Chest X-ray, AP view. Patient: 57 years old, sex F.
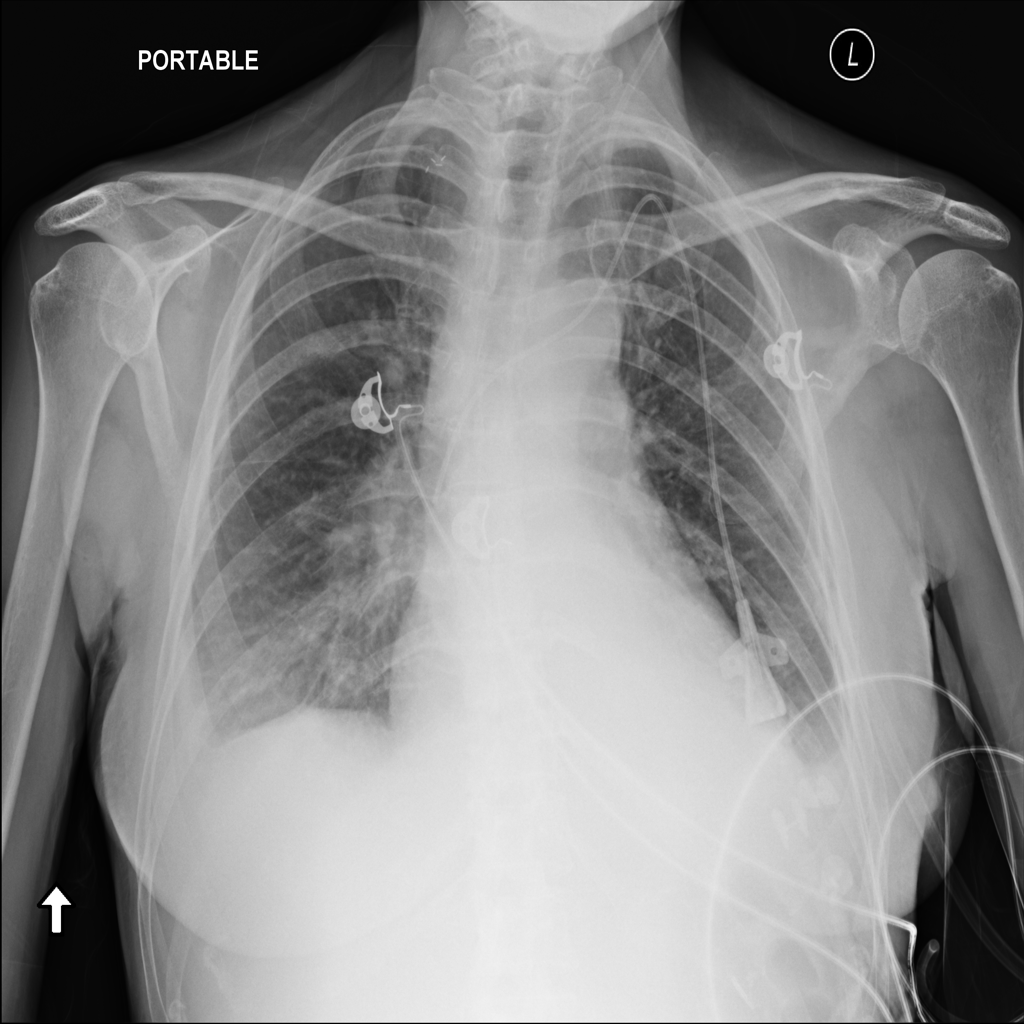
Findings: Effusion, Infiltration